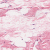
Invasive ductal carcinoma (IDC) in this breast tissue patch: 0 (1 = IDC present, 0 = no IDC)